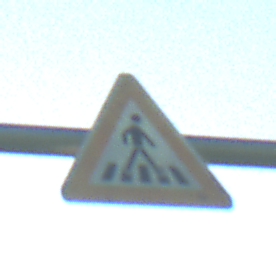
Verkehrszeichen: FussgaengerueberwegLinks
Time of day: MorningAfternoon
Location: Outdoor (Nature)
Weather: PartlyCloudy
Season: NotSpecified
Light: Natural